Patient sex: M
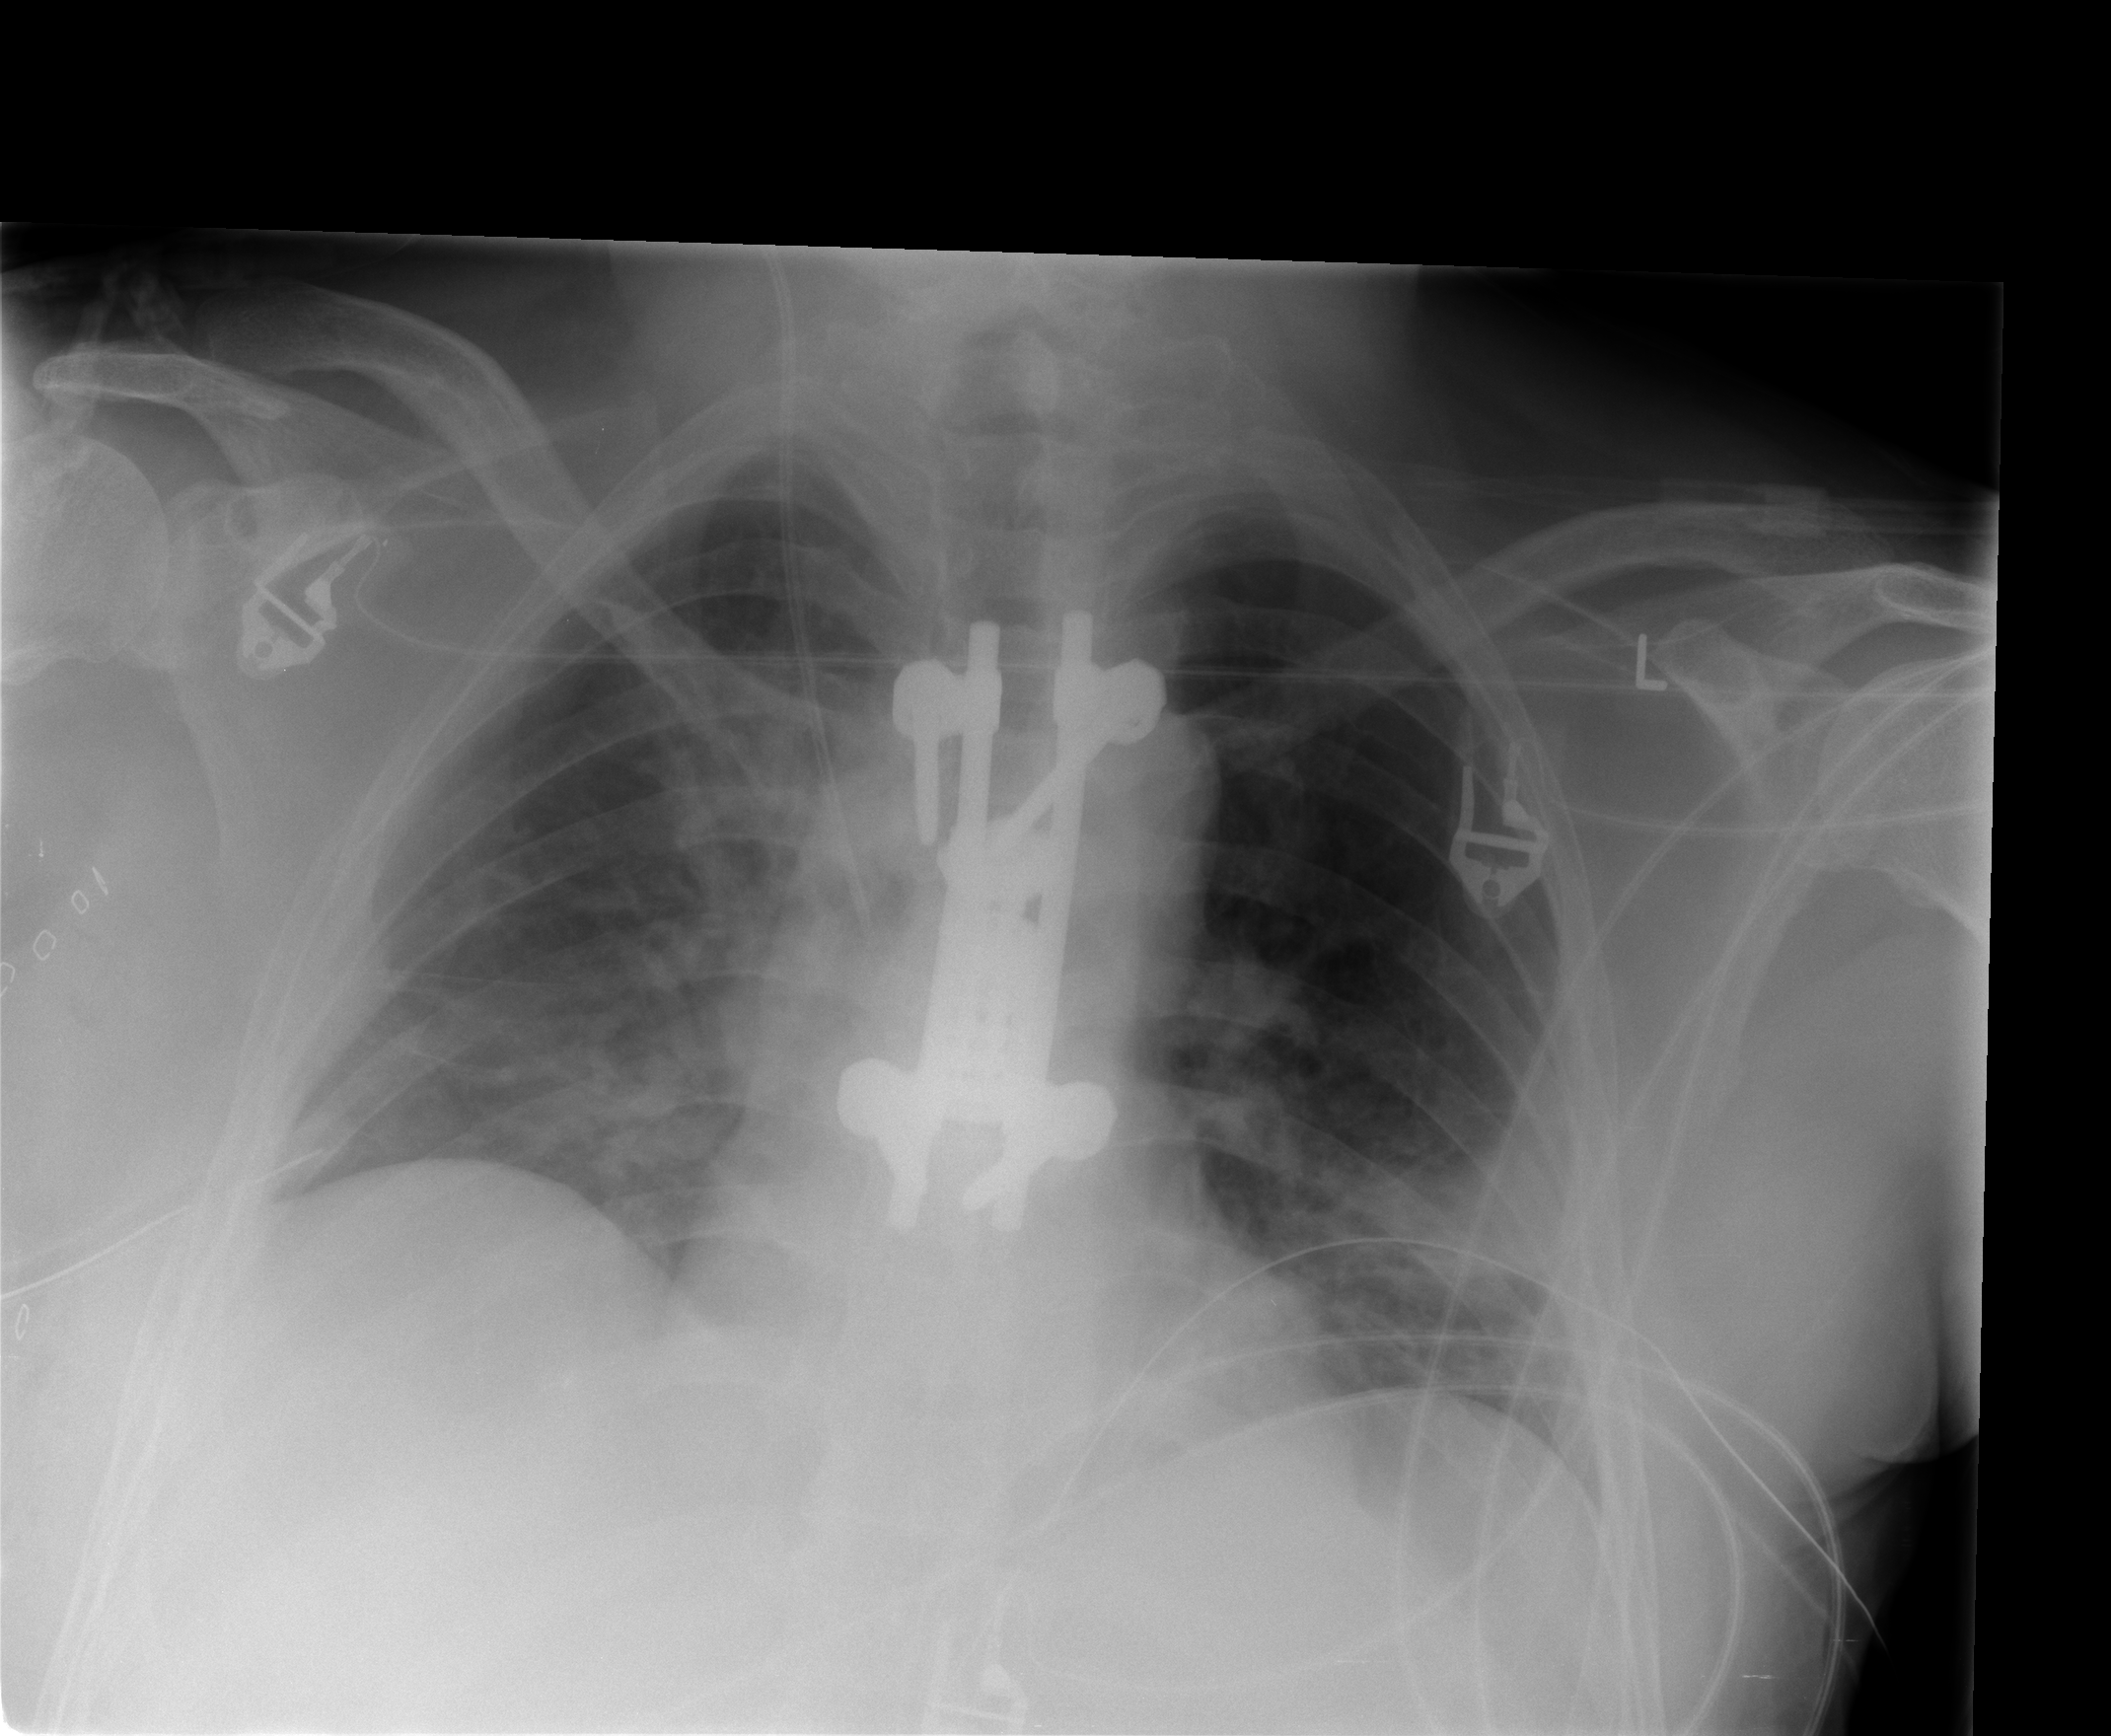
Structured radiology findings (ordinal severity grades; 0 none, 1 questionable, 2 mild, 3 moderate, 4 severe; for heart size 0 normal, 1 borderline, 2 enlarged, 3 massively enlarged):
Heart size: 0
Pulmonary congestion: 1
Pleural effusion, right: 1
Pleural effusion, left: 0
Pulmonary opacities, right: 1
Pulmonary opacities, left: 2
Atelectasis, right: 2
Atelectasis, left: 2